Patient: sex F, age 54
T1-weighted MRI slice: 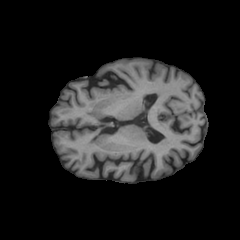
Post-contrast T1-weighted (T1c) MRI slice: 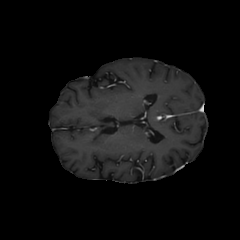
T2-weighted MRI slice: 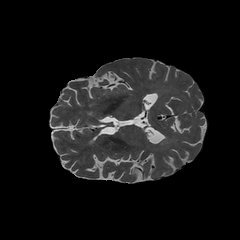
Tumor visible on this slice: no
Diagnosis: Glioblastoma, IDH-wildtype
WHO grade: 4